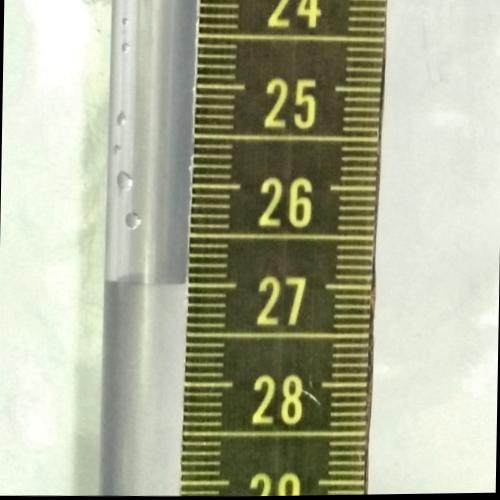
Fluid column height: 27.0 cm